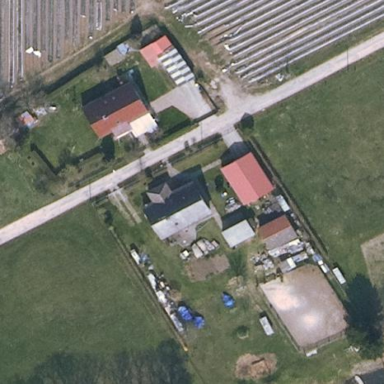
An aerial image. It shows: Farmyard area.